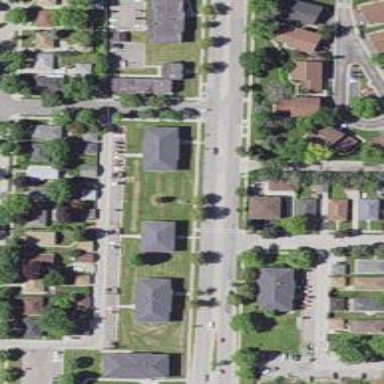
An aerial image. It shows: Sidewalk.